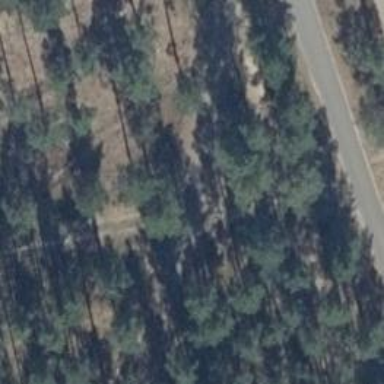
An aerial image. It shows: Sandy track road with grade 4 track type.